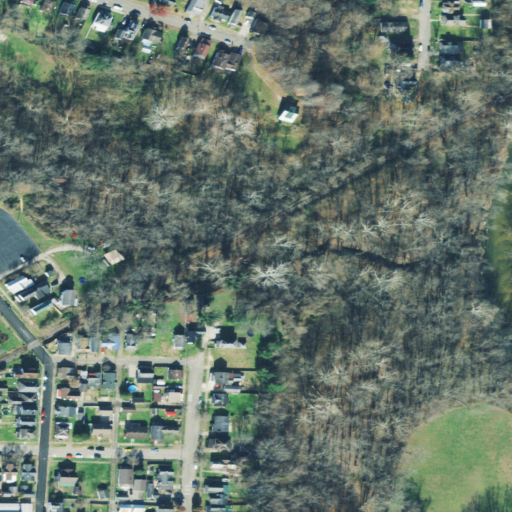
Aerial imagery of valley in Ohio named Russ Hollow containing deciduous forest, open development, medium intensity development, low intensity development, grassland, and woody wetlands